Question: i have a image and i want to re size it and need to save in my temp folder.
what i have tried is as below :
'''
UIElement uie = CanvasHost.Child;
int width = 800;
int height = (int)((width / (double)((FrameworkElement)uie).Width) * (int)((FrameworkElement)uie).Height);
RenderTargetBitmap rtb = new RenderTargetBitmap(width, height, 96, 96, PixelFormats.Pbgra32);
rtb.Render(uie);
string dir = Environment.GetFolderPath(Environment.SpecialFolder.LocalApplicationData) + @" emp";
if (!Directory.Exists(dir))
Directory.CreateDirectory(dir);
long size = 0;
string filePath = dir + DateTime.Now.Ticks.ToString() + (isPng ? ".png" : ".jpg");
BitmapEncoder enc = null;
using (FileStream fs = File.Create(filePath))
{
if (isPng)
enc = new PngBitmapEncoder();
else
enc = new JpegBitmapEncoder();
enc.Frames.Add(BitmapFrame.Create(rtb));
enc.Save(fs);
size = fs.Length;
}
'''
but when i create image like this it saves part of the image in temp folder. (as shown in the above pic)

how can i re size full image? what i missed here?
As mentioned in the above answer as mentioned by Erti-Chris Eelmaa i have changed the code as below. and it works......
'''
UIElement uie = CanvasHost.Child;
int width = DataCache.Instance.CurrentProject.MaxPhotoEdgeSize;
int height = (int)((width / (double)((FrameworkElement)uie).Width) * (int)((FrameworkElement)uie).Height);
RenderTargetBitmap rtb = new RenderTargetBitmap((int)((FrameworkElement)uie).Width, (int)((FrameworkElement)uie).Height, 96, 96, PixelFormats.Pbgra32);
rtb.Render(uie);
ImageSource im = (ImageSource)rtb.Clone();
BitmapFrame bp = CreateResizedImage(im, width, height, 1); //method suggested by Erti-Chris Eelmaa
string dir = Environment.GetFolderPath(Environment.SpecialFolder.LocalApplicationData) + @" emp";
if (!Directory.Exists(dir))
Directory.CreateDirectory(dir);
long size = 0;
string filePath = dir + DateTime.Now.Ticks.ToString() + (isPng ? ".png" : ".jpg");
BitmapEncoder enc = null;
using (FileStream fs = File.Create(filePath))
{
if (isPng)
enc = new PngBitmapEncoder();
else
enc = new JpegBitmapEncoder();
enc.Frames.Add(BitmapFrame.Create(bp));
enc.Save(fs);
size = fs.Length;
}
'''
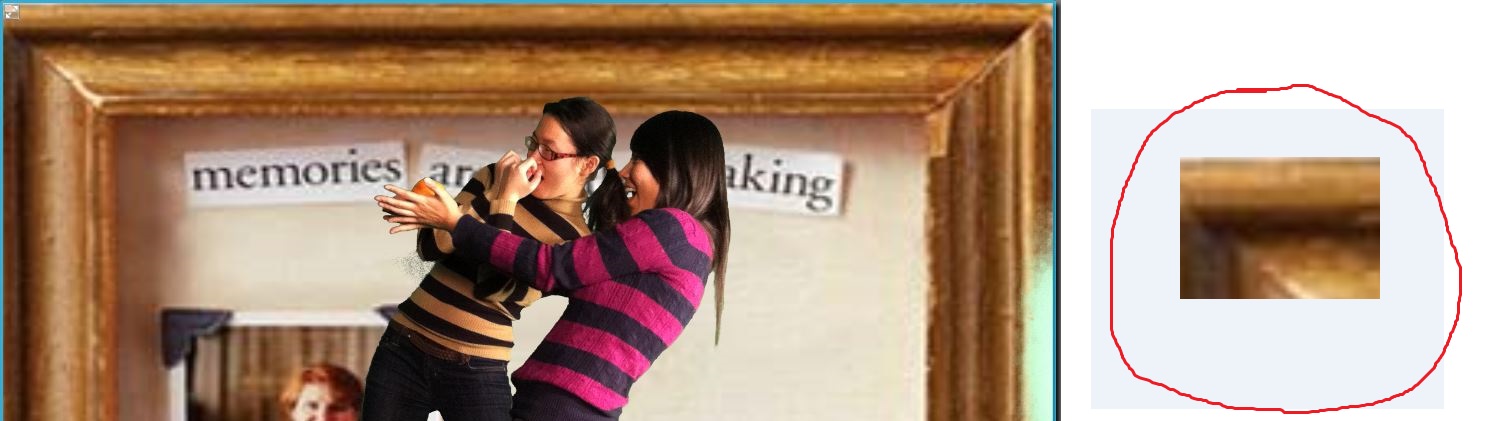
Answer: Just use this method to obtain BitmapFrame, after that you can just save it to HDD using PngBitmapEncoder.
'''
private static BitmapFrame CreateResizedImage(ImageSource source, int width, int height, int margin)
{
var rect = new Rect(margin, margin, width - margin * 2, height - margin * 2);
var group = new DrawingGroup();
RenderOptions.SetBitmapScalingMode(group, BitmapScalingMode.HighQuality);
group.Children.Add(new ImageDrawing(source, rect));
var drawingVisual = new DrawingVisual();
using (var drawingContext = drawingVisual.RenderOpen())
drawingContext.DrawDrawing(group);
var resizedImage = new RenderTargetBitmap(
width, height, // Resized dimensions
96, 96, // Default DPI values
PixelFormats.Default); // Default pixel format
resizedImage.Render(drawingVisual);
return BitmapFrame.Create(resizedImage);
}
'''